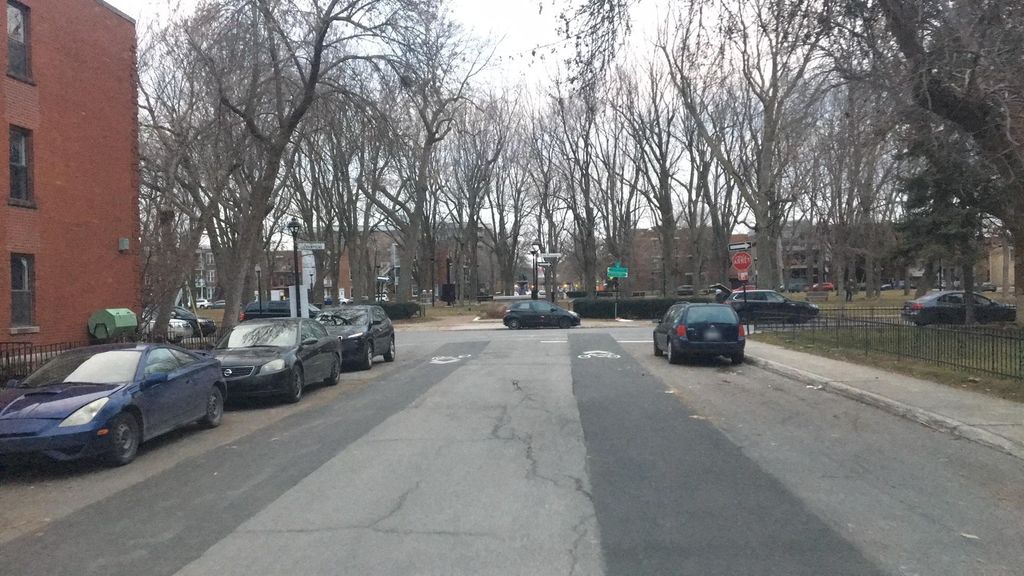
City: montreal